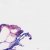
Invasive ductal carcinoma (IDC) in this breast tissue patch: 0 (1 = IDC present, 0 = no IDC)